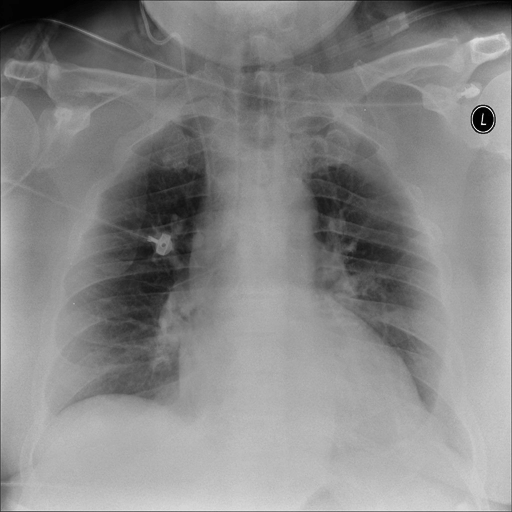
Finding: NORMAL